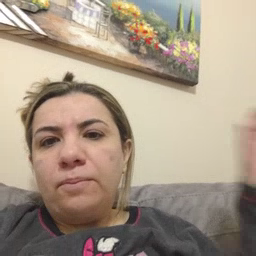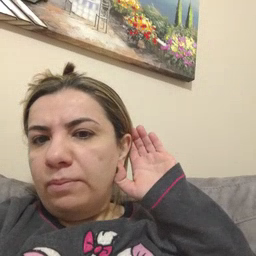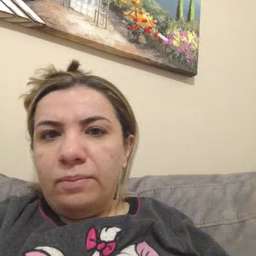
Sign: listen